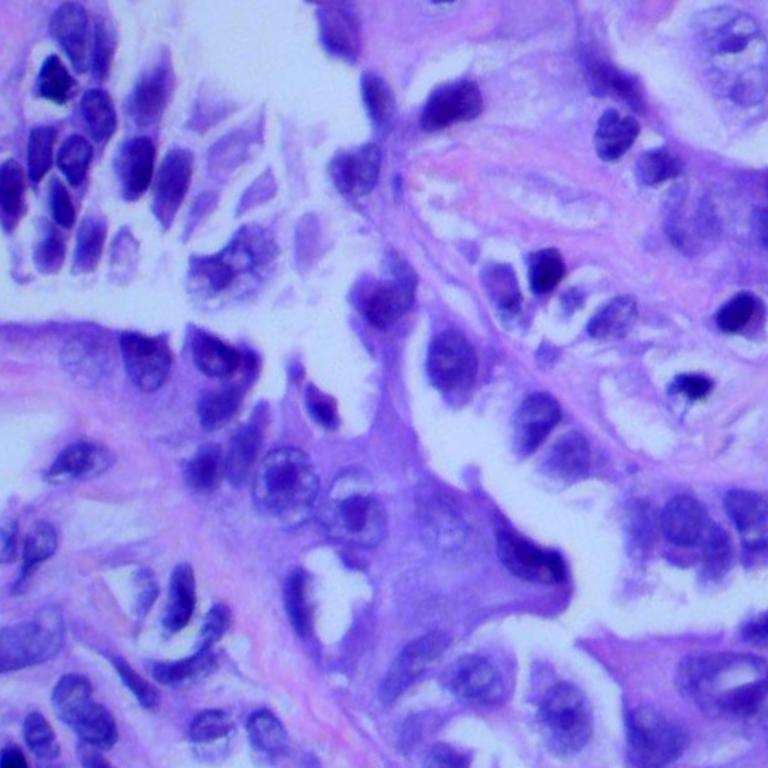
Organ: lung
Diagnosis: adenocarcinomas